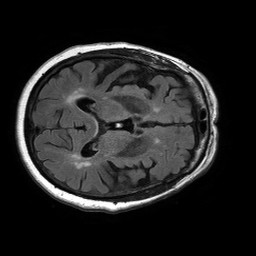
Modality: FLAIR
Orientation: axial
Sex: female
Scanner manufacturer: philips
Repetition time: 11 s
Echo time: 0.125 s